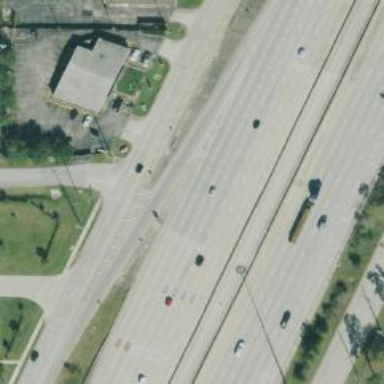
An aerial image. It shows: Secondary road with frontage road.